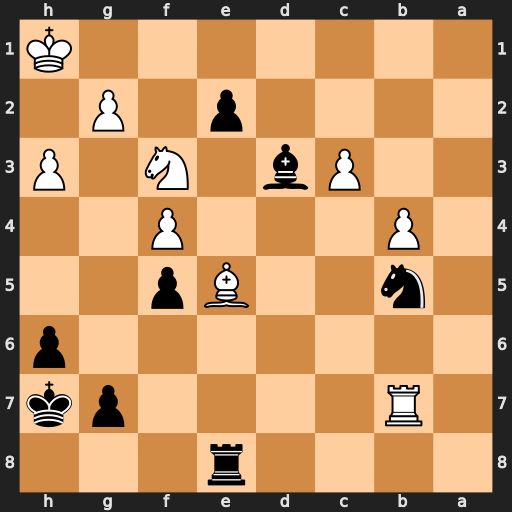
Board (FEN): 4r3/1R4pk/7p/1n2Bp2/1P3P2/2Pb1N1P/4p1P1/7K
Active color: b
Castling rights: -
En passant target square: -
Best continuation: Rxe5 fxe5 Be4 Ne1 Bxb7